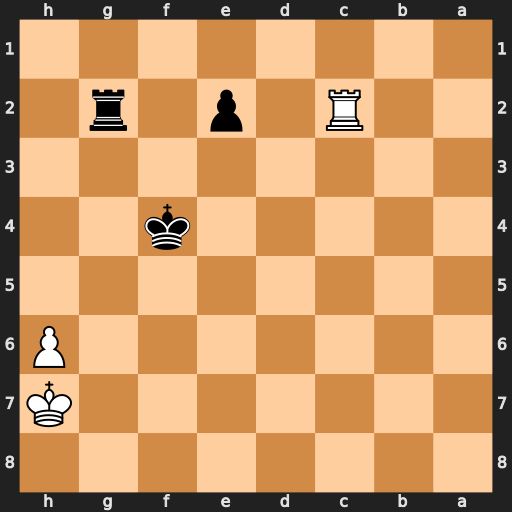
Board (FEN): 8/7K/7P/8/5k2/8/2R1p1r1/8
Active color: b
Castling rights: -
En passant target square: -
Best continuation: Rf2 Rxe2 Rxe2 Kg6 Re6+